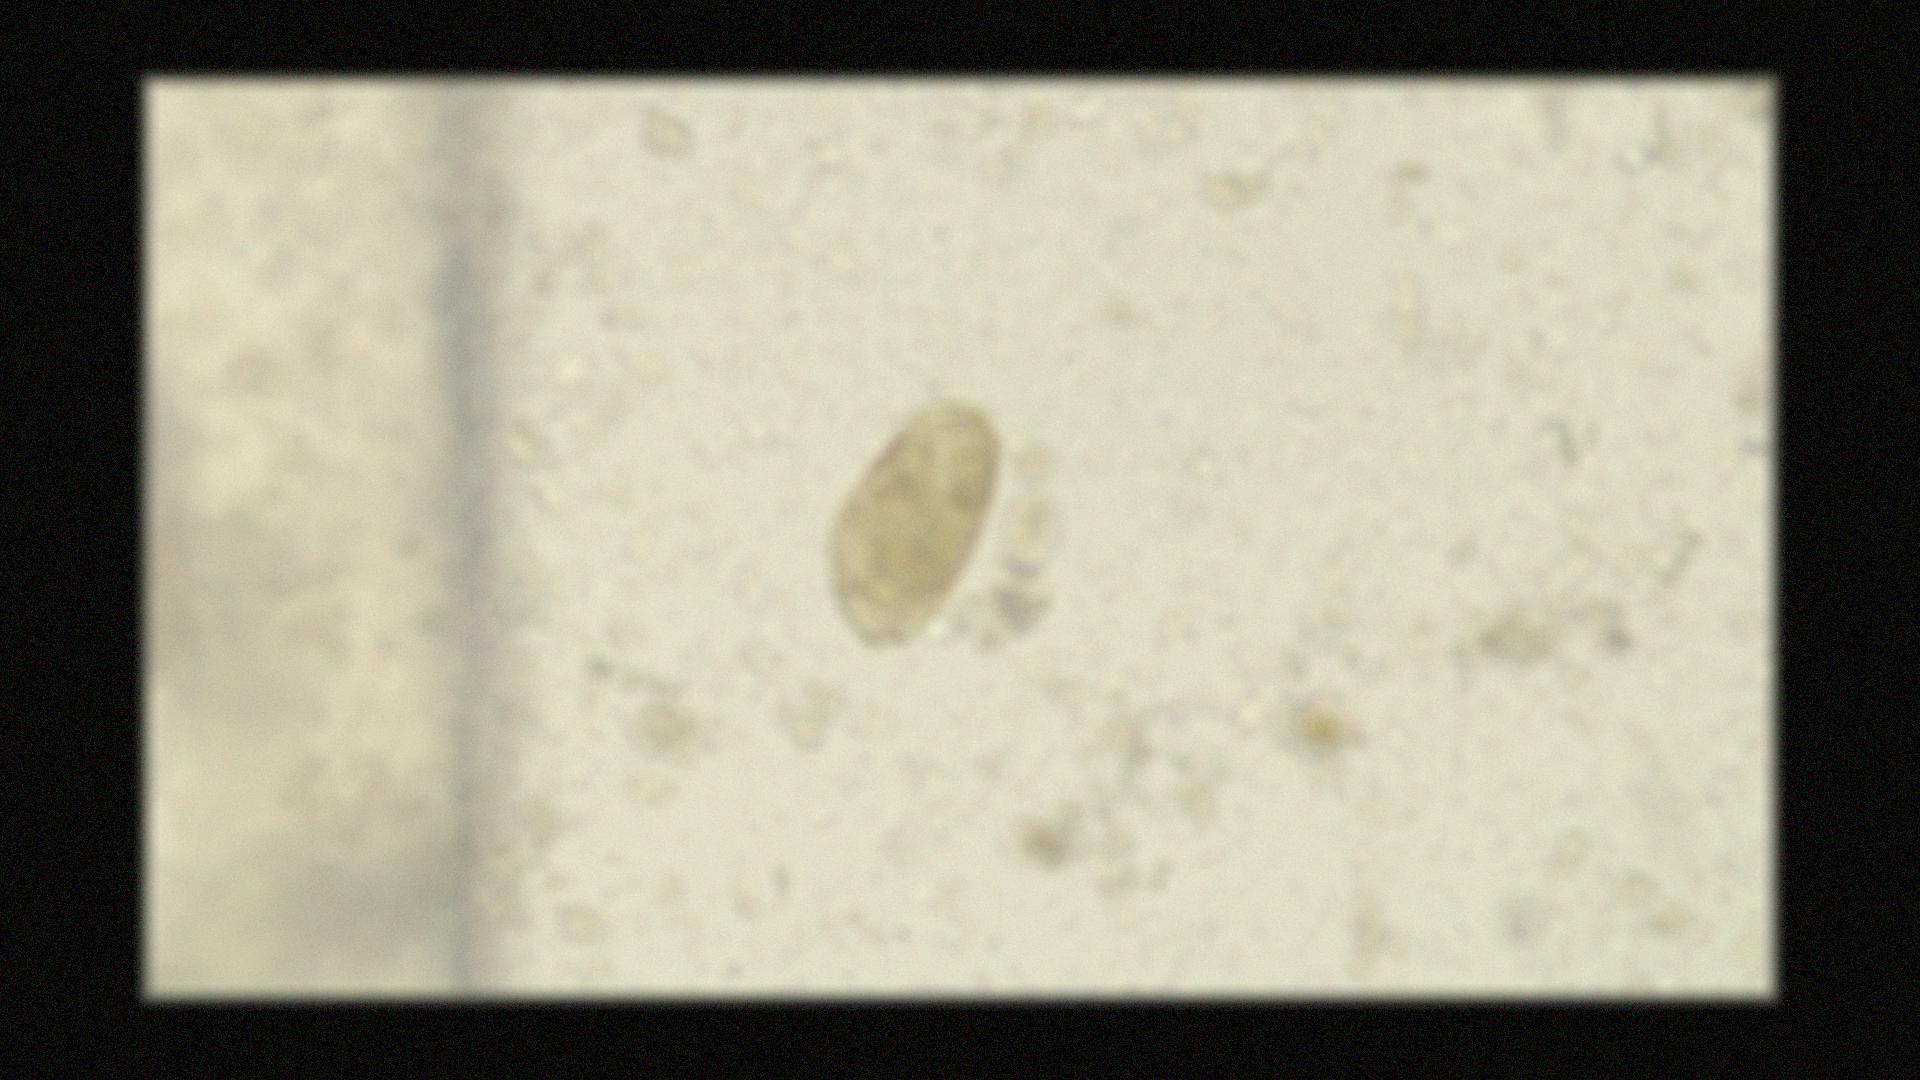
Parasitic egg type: Paragonimus spp